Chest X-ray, PA view. Patient: 48 years old, sex M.
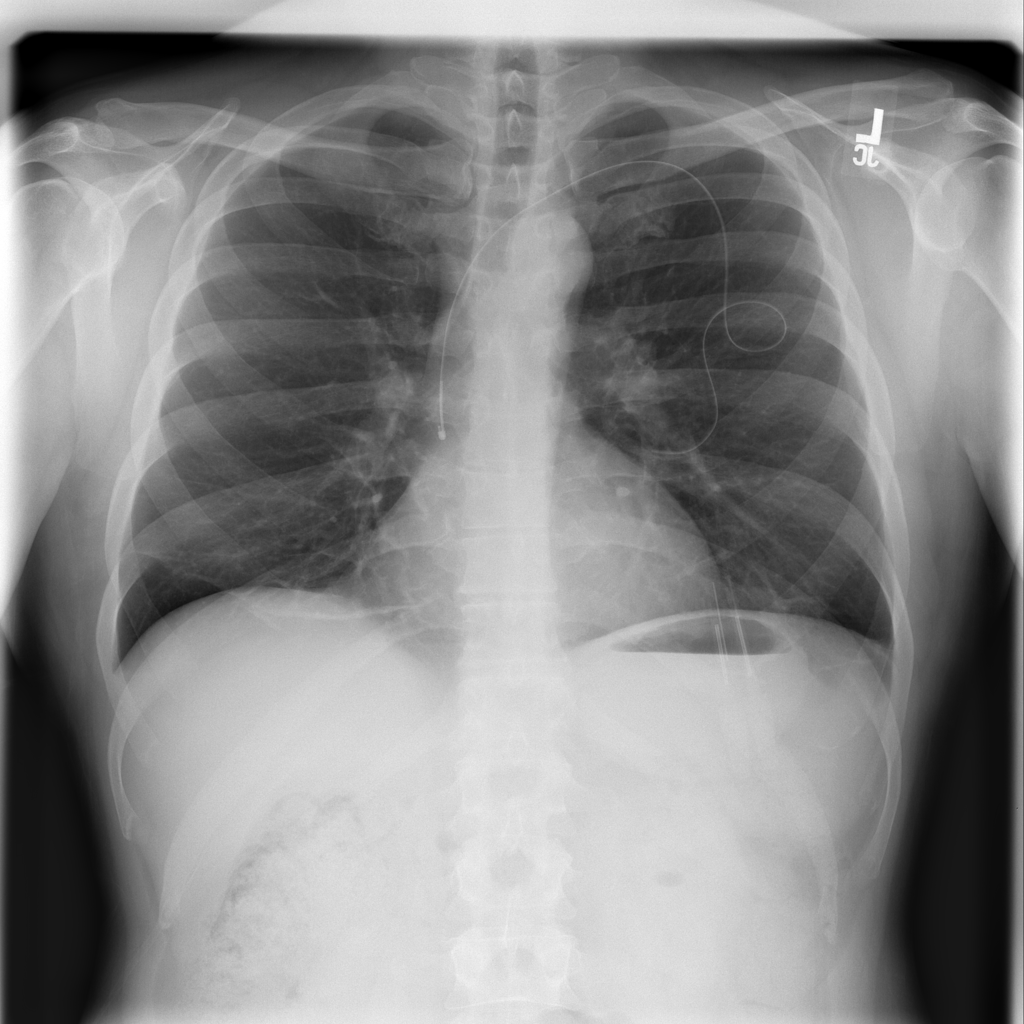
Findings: Atelectasis